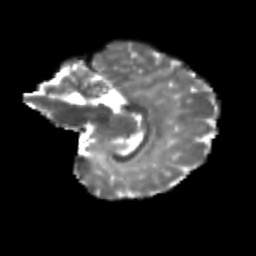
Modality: T2w
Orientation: sagittal
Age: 10
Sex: female
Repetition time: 9.4 s
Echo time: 0.089 s